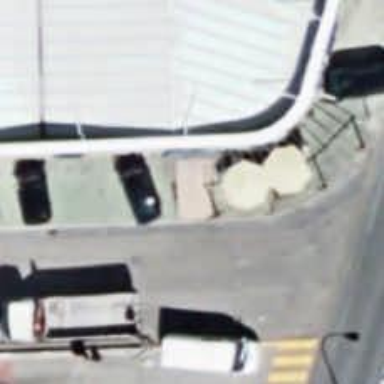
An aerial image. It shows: Cafe.